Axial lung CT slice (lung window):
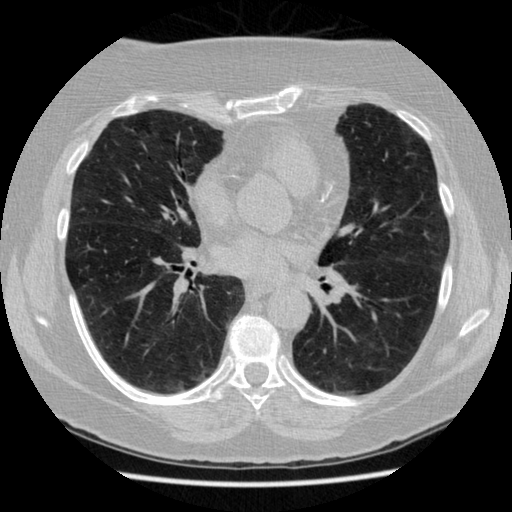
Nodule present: no